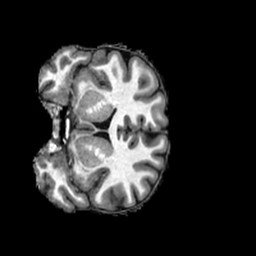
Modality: T1w
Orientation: coronal
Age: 26
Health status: healthy
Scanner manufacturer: philips
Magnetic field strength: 3 T
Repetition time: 0.007813 s
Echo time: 0.003595 s